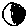
Label: moon